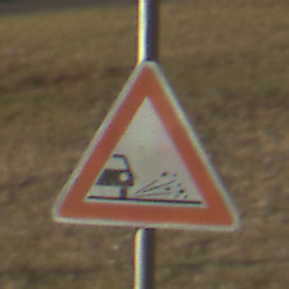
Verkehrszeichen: SplittSchotter
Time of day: SunriseSunset
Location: Outdoor (Nature)
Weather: Clear
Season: NotSpecified
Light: Natural